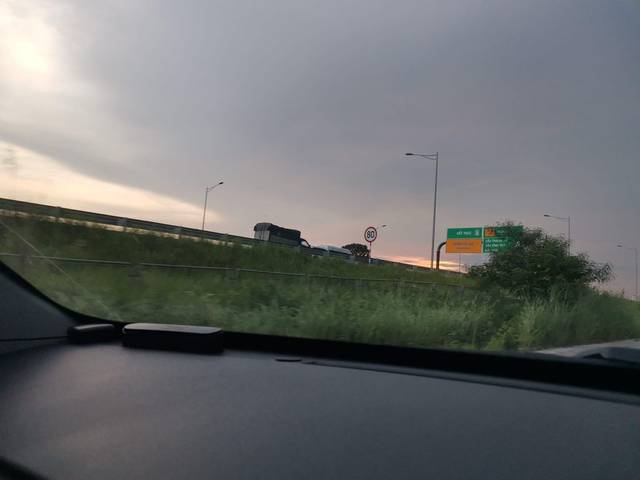
Region: Vietnam
Coordinates: 21.002, 105.928